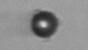
Label: bead